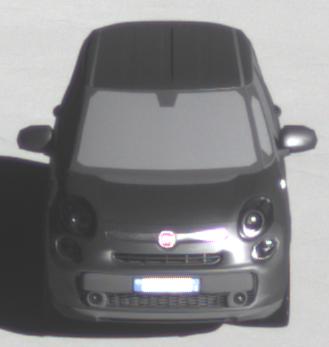
Make: Fiat
Model: 500L 1.4 16V
Detailed model: 500L (199)
Model produced from: 2012/10
Model produced until: 2017/05
Doors: 5
Color: gray
Road condition: dry road
Daytime: morning or afternoon
Contrast: high contrast